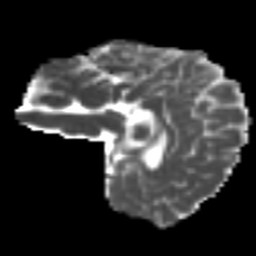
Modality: MD
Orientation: sagittal
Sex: female
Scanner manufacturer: ge
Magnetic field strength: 3 T
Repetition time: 7 s
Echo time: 0.08 s